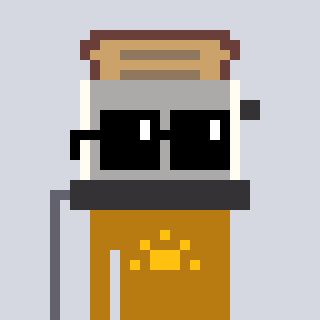
a pixel art character with square black sunglasses, a toaster-shaped head and a gold-colored body on a cool background